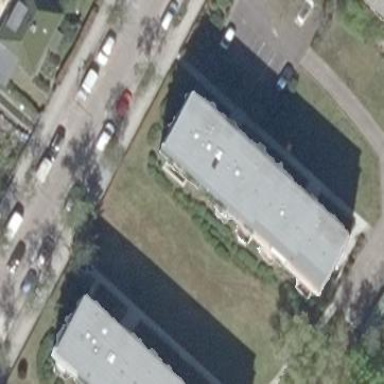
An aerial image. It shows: Building with apartments and flat roof.